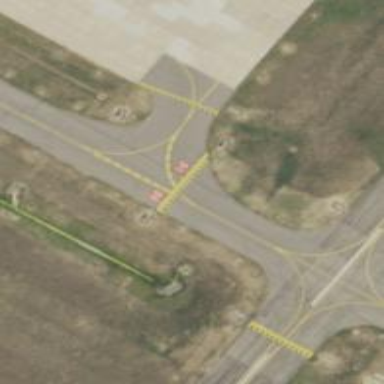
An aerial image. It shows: Image of taxiway at airport.